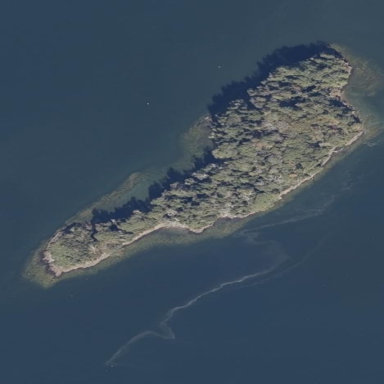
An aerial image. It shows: Islet along the natural coastline.